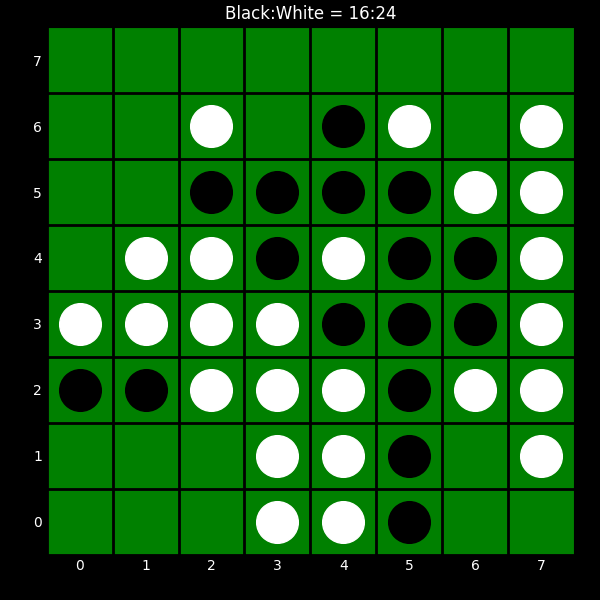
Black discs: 16
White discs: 24